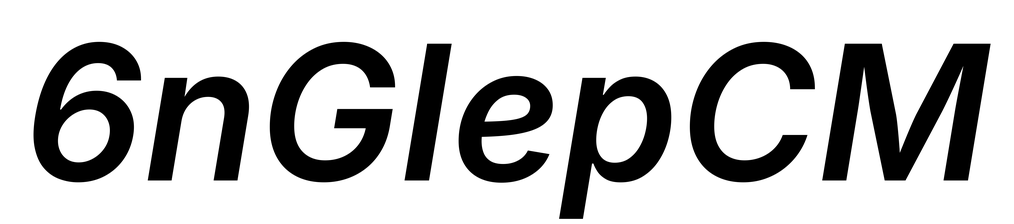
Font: Inter-Italic_SemiBold_Italic